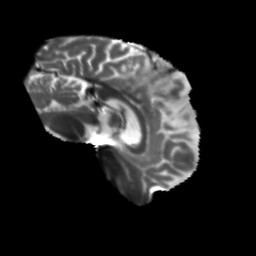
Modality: T2w
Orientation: sagittal
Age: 56
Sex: male
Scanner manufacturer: siemens
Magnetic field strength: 3 T
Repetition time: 5.25 s
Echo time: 0.08 s